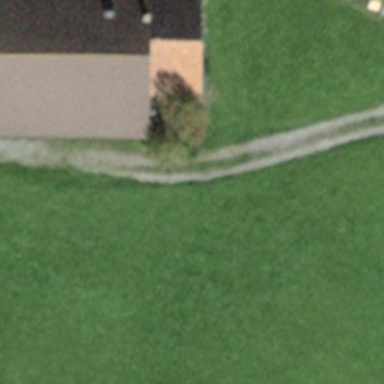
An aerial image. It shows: Farm building.